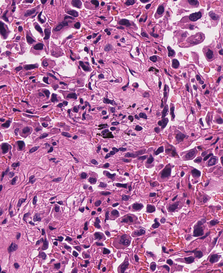
Tumor epithelial tissue: yes
Tumor-associated stroma tissue: yes
Normal tissue: no